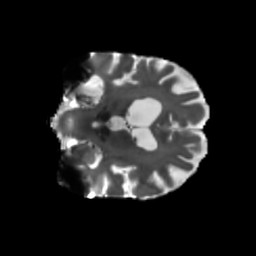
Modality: T2w
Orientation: coronal
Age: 75
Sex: male
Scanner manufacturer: siemens
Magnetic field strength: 3 T
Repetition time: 5.25 s
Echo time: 0.08 s